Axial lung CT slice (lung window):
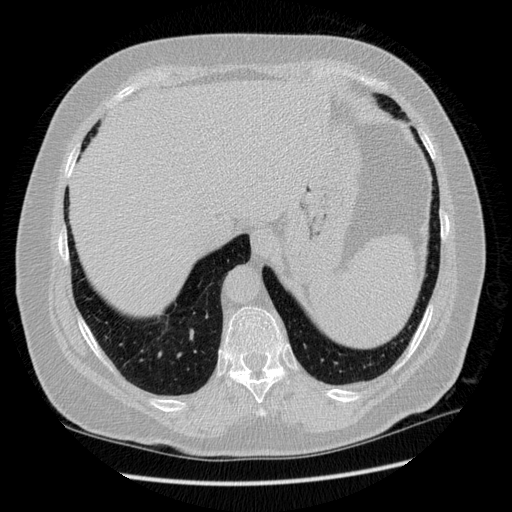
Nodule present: no